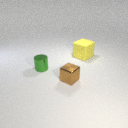
small brown metal cube to the left of large yellow rubber cube